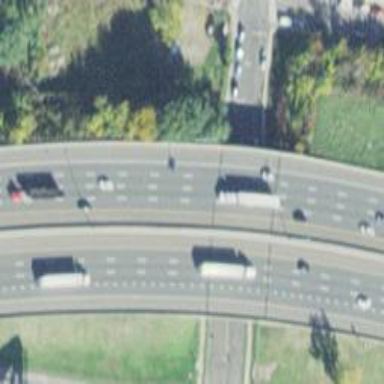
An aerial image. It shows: Motorway bridge with asphalt surface.